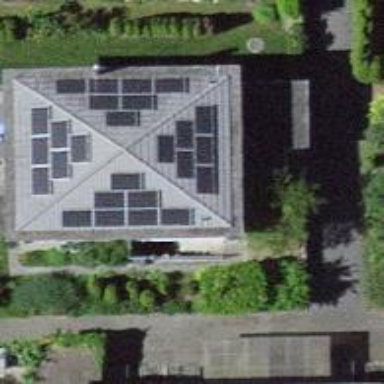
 consisting of solar photovoltaic panels."